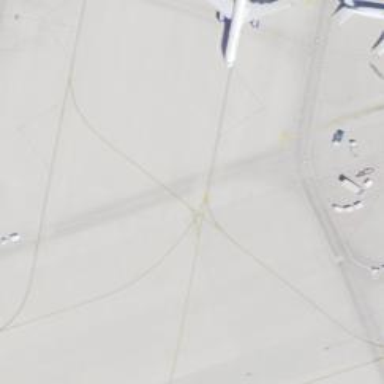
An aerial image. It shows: Image of taxiway at airport.